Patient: sex F, age 34
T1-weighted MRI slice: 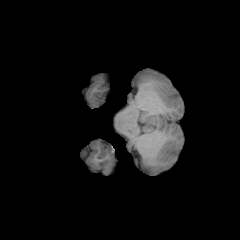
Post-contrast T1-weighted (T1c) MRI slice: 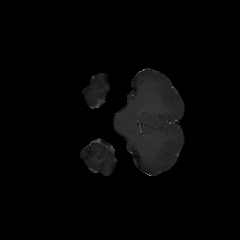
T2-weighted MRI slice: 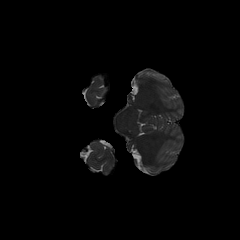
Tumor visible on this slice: no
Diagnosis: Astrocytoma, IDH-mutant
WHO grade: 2